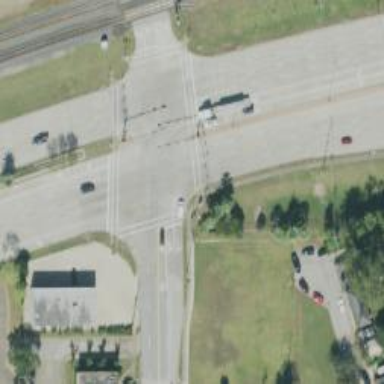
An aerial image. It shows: Crossing with marked lines on the road.